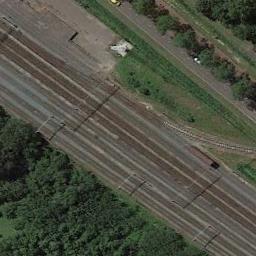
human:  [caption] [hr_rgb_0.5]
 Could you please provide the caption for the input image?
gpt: There are many trees beside the railway .

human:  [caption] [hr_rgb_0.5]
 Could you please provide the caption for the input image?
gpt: There are dense buildings on both sides of the railway .

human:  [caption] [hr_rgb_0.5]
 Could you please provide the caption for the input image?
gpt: The railway is next to some trees and grass .

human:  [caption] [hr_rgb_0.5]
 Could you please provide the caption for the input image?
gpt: These railways are flanked by some trees .

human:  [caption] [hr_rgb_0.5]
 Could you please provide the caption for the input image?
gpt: There are green trees and meadows beside the railway .